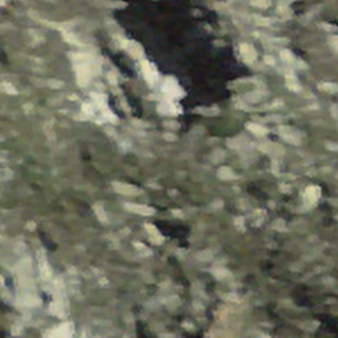
Label: other